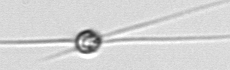
Label: Chaetoceros_danicus